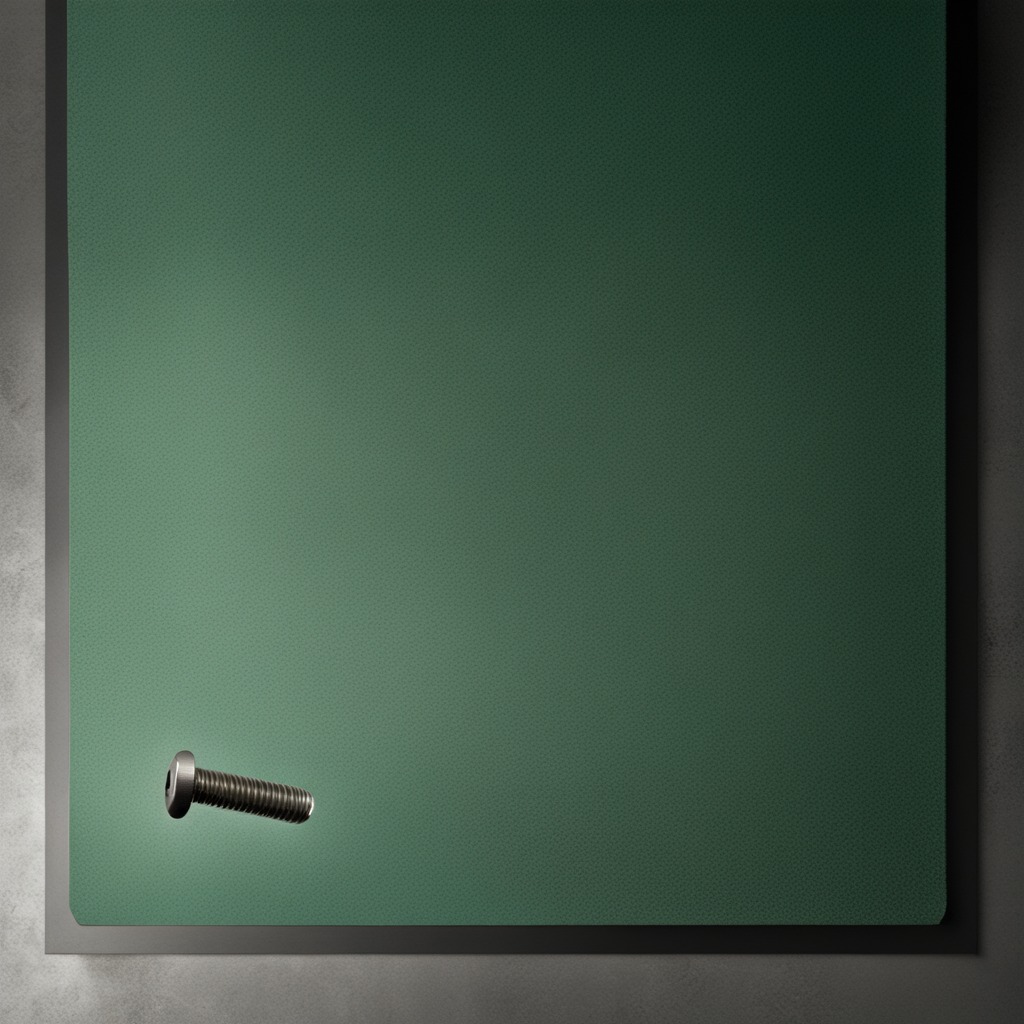
A metal screw lying on a clean granite tabletop covered with a green rubber mat inside a workshop under bright overhead lighting crisp shadows high clarity worn but beneath the mat